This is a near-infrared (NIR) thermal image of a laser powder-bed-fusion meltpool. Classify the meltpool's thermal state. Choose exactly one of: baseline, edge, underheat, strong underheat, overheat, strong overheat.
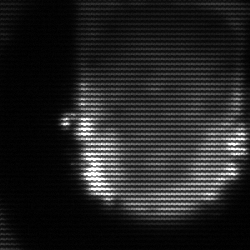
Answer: baseline